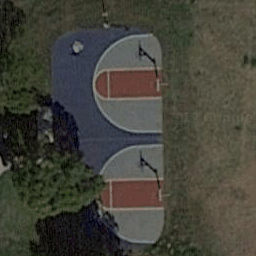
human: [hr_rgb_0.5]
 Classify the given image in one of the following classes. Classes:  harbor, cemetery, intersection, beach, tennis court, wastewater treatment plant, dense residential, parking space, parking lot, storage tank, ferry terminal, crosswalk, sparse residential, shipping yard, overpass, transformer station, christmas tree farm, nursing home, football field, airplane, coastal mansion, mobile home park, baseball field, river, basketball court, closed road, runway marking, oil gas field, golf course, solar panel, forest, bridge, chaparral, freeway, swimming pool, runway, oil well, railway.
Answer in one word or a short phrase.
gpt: basketball court